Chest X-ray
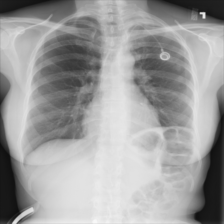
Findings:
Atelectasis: negative
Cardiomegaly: negative
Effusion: negative
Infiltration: negative
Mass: negative
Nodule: negative
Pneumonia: negative
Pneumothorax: negative
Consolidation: negative
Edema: negative
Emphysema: negative
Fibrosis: negative
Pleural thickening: negative
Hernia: negative